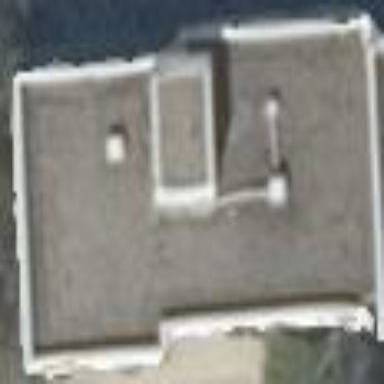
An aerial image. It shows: Apartment building with flat roof.